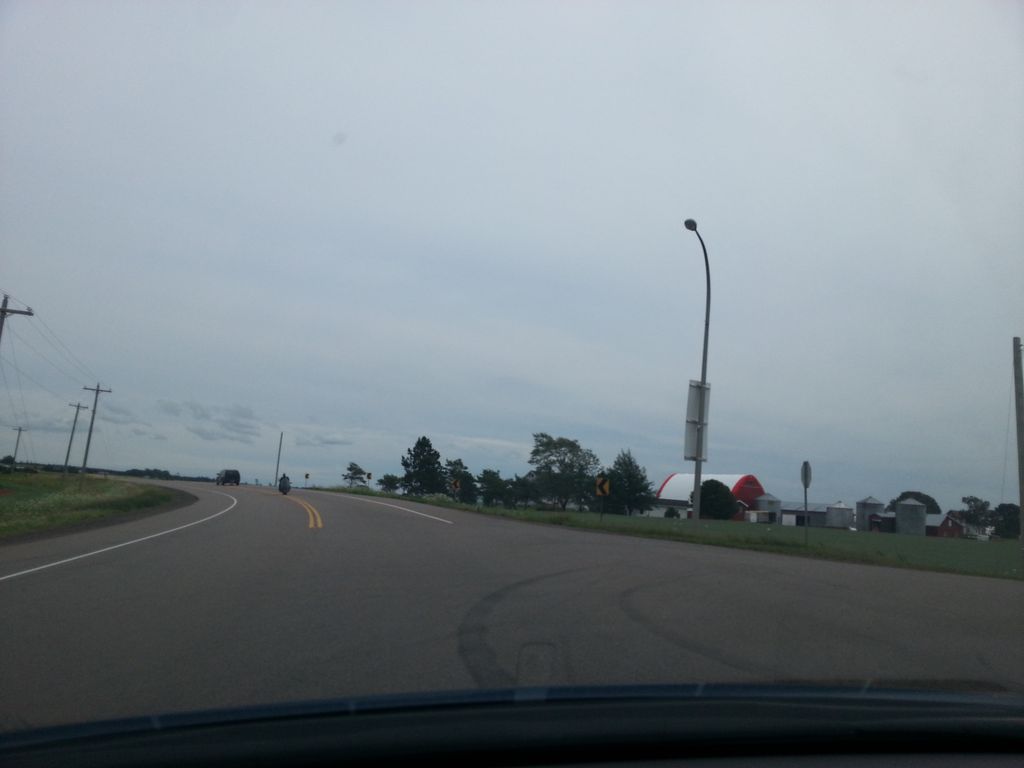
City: charlottetown